Question: Im displaying on my website the amount of days and hours until a certain event starts, I created the following code:
MY PROBLEM:
Days and hours goes in the minus (less than zero) when there is no days and no hours remaining nothing should be displayed

'''
//cur date
$curDate = date("Y-m-d");
//future date + 7days
$date = date('Ymd');
$date = strtotime($date);
$date = strtotime("+7 day", $date);
$date = date('Y-m-d', $date);
//return days and hours remaining until KO
$calcDate = $gameDate.$time;
$calcDate = strtotime(str_replace('/', '-', $gameDate));
$remaining = $calcDate - time();
$days_remaining = floor($remaining / 86400);
$hours_remaining = floor(($remaining % 86400) / 3600);
//echo in index.php display in if statments
if($days_remaining<0&&$hours_remaining<0){
echo'';
}
if($days_remaining == 0){
echo 'Starts In: <span class="timeSpan">'.$hours_remaining.'</span> Hours';
}
else if($days_remaining != 0){
echo' Starts In: <span class="timeSpan">'.$days_remaining.'</span> Days And <span class="timeSpan">'.$hours_remaining.'</span>Hours';
}
'''
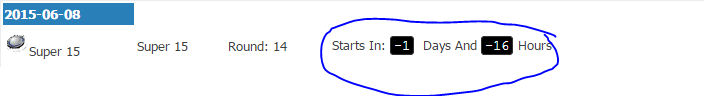
Answer: When '$days_remaining' AND '$hours_remaining' are less than 0, you still go to the last 'if/else' statement. As you are not displaying anything if both are less than zero, I'll go in that last 'if/else' only if one of them is more than zero:
'''
if($days_remaining>0 || $hours_remaining>0){
// You have something to display
if($days_remaining <= 0){
// Something with only hours
echo 'Starts In: <span class="timeSpan">'.$hours_remaining.'</span> Hours';
}
else {
// Something with days and hours
echo' Starts In: <span class="timeSpan">'.$days_remaining.'</span> Days And <span class="timeSpan">'.$hours_remaining.'</span>Hours';
}
}
'''